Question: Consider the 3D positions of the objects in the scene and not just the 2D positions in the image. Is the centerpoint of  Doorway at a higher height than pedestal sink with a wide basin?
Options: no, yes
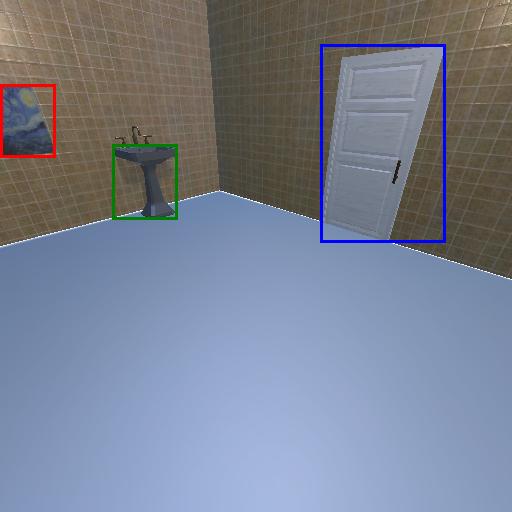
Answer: no